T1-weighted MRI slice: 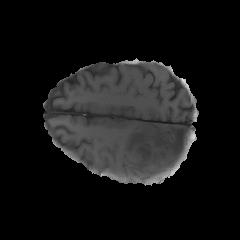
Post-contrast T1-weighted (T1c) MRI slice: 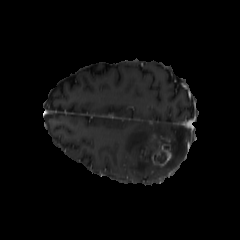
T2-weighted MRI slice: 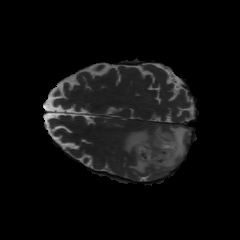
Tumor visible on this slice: yes